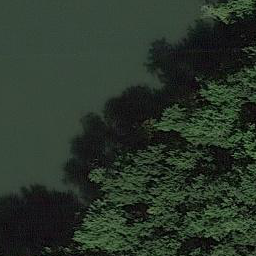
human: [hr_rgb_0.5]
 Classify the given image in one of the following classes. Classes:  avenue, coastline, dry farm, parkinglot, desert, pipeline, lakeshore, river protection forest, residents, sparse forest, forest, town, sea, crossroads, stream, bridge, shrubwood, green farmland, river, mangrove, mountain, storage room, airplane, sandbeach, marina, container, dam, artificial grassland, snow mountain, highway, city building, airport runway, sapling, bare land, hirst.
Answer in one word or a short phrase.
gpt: river protection forest